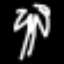
Label: palm tree